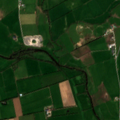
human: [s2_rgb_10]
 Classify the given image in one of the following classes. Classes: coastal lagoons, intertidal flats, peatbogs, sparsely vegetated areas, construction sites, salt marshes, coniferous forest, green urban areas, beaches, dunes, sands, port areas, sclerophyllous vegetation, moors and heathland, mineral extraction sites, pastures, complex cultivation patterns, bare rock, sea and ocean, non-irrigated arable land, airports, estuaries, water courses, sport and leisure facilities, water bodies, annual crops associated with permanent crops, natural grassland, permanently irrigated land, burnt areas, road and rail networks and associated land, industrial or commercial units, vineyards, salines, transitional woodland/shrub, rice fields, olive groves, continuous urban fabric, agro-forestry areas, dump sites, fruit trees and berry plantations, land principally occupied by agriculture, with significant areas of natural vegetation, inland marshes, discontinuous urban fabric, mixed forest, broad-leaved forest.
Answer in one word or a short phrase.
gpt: pastures, land principally occupied by agriculture, with significant areas of natural vegetation